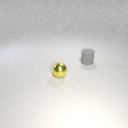
small gray rubber cylinder to the right of small yellow metal sphere